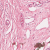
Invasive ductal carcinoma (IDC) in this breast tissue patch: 0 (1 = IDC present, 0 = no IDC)